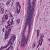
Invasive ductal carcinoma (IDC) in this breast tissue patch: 0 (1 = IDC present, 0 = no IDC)